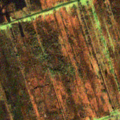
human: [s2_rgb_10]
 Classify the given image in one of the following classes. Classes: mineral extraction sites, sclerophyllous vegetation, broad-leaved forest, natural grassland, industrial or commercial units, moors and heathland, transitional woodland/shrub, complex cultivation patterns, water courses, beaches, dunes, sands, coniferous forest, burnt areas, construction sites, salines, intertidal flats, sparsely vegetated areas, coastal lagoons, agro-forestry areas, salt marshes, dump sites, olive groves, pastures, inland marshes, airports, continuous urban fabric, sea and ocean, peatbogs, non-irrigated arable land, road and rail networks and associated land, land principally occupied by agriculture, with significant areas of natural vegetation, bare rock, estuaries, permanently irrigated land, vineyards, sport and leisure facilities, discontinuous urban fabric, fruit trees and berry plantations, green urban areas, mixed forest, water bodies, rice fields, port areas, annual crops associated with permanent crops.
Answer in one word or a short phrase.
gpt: peatbogs